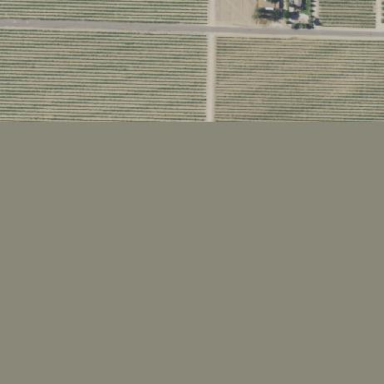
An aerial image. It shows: Beautiful vineyard in the countryside.